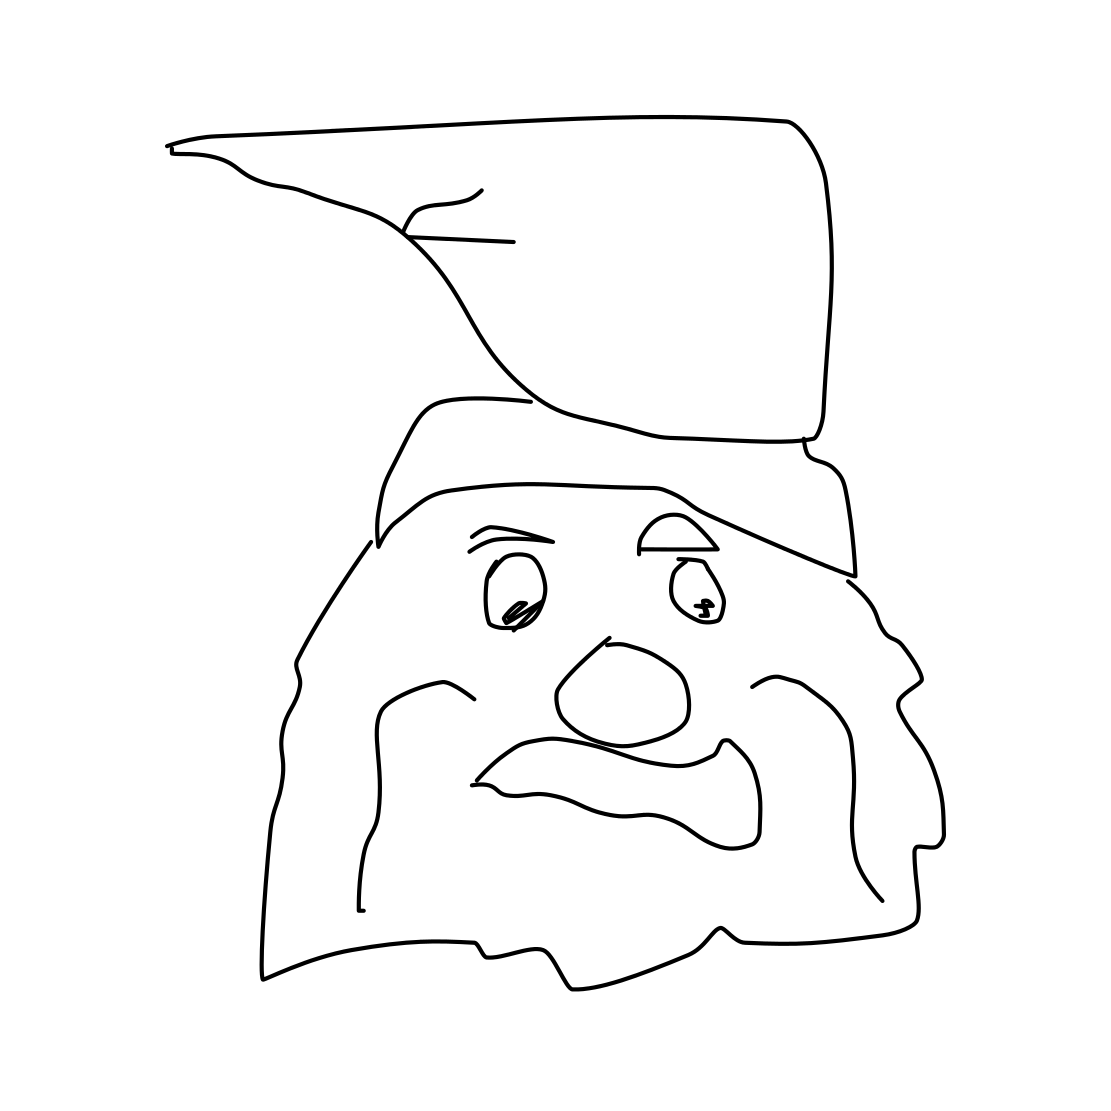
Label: santa claus